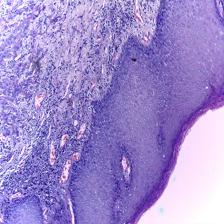
Diagnosis: Normal